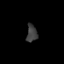
Tissue: prostate
Cell type: Fibroblasts
Senescence score: 0.7602
Nuclear area (px): 182
Mean DAPI intensity: 61.456